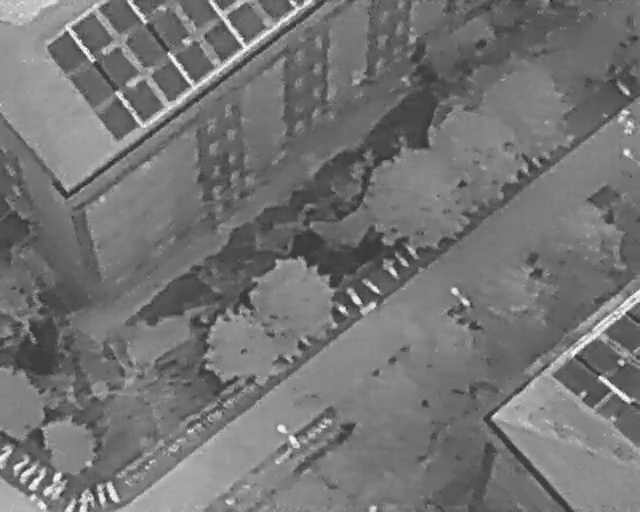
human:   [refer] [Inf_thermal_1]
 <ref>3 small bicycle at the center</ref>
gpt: <box>[[53, 57, 57, 58, 139], [56, 54, 60, 56, 134], [60, 49, 64, 51, 126]]</box>

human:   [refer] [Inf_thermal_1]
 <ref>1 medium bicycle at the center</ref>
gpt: <box>[[59, 51, 63, 53, 136]]</box>

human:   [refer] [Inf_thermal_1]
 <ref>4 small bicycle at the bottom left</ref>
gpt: <box>[[15, 94, 19, 96, 158], [1, 89, 5, 91, 28], [13, 95, 17, 97, 162], [11, 96, 15, 98, 2]]</box>

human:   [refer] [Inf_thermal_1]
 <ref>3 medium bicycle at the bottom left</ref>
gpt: <box>[[0, 87, 2, 90, 2], [2, 91, 6, 92, 36], [3, 92, 8, 94, 34]]</box>

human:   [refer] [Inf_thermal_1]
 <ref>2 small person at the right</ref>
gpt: <box>[[69, 55, 71, 57, 2], [71, 57, 73, 60, 2]]</box>

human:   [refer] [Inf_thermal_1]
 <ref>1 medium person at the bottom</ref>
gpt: <box>[[44, 85, 47, 87, 2]]</box>